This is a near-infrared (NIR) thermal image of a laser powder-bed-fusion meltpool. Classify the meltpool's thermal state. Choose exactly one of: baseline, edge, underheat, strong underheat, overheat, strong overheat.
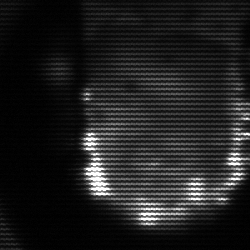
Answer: baseline